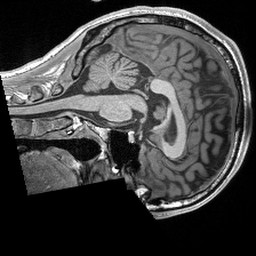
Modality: T1w
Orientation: sagittal
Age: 20
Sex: male
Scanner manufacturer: siemens
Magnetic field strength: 3 T
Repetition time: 2.4 s
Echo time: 0.00191 s